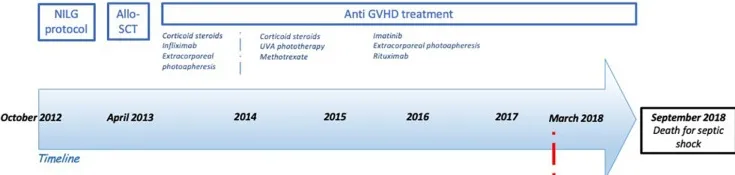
Patient's timeline. At the top, the main treatments that the patient has received, with a focus on the anti-graft-versus-host disease (GVHD) therapies. Then, the blue arrow represents the timeline. In the red rectangles, the main diagnosis that the patient has received and the biological characteristics [Philadelphia chromosome-positive B-cell acute lymphoblastic leukemia (Ph+ B-ALL) and donor cell myelodysplastic syndrome (DC-MDS)]. In green, the persistence of the complete response (CR) over time, even after the DC-MDS onset (red star). K, karyotype; IP, immunophenotype.
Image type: chart (chart)